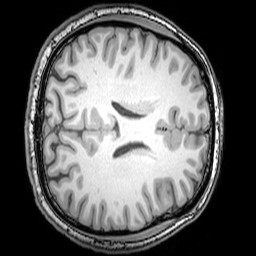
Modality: T1w
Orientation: axial
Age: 23
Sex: male
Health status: healthy
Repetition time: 0.081 s
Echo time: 0.037 s